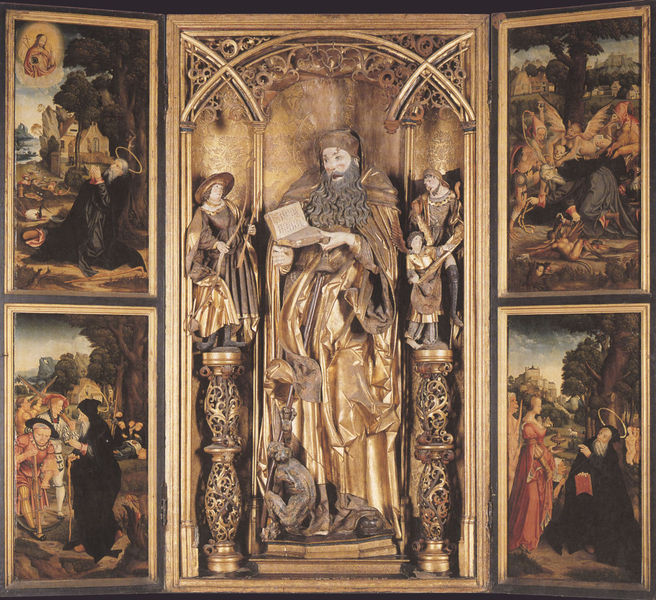
Titel: Retabel der Antoniusbruderschaft aus der Burgkirche
Künstler: Benedikt Dreyer
Institution: Lübeck, St. Annen-Museum
Schlagwörter: baum, gemälde, mann, menschen, frau, holz, hut, hüte, schwarz, säulen, bart, bibel, geschichte, tod, bild, figur, gold, kind, gotik, engel, holzschnitt, bilder, figuren, lesen, buch, arzt, altar, schnitzerei, heiligenschein, singen, christus, jesus, erscheinung, heiliger, heilige, ornamentik, maria, leier, szenen, geschnitzt, altarbild, eremit, flügelaltar, erzählung, triptichon, psalter, klappaltar, tripthychon